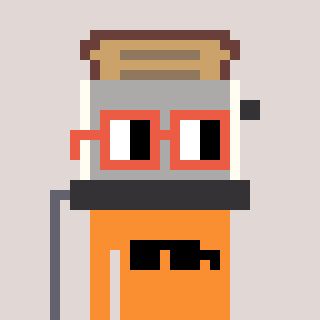
a pixel art character with square orange glasses, a toaster-shaped head and a orange-colored body on a warm background